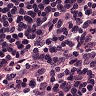
Metastatic tissue present: no